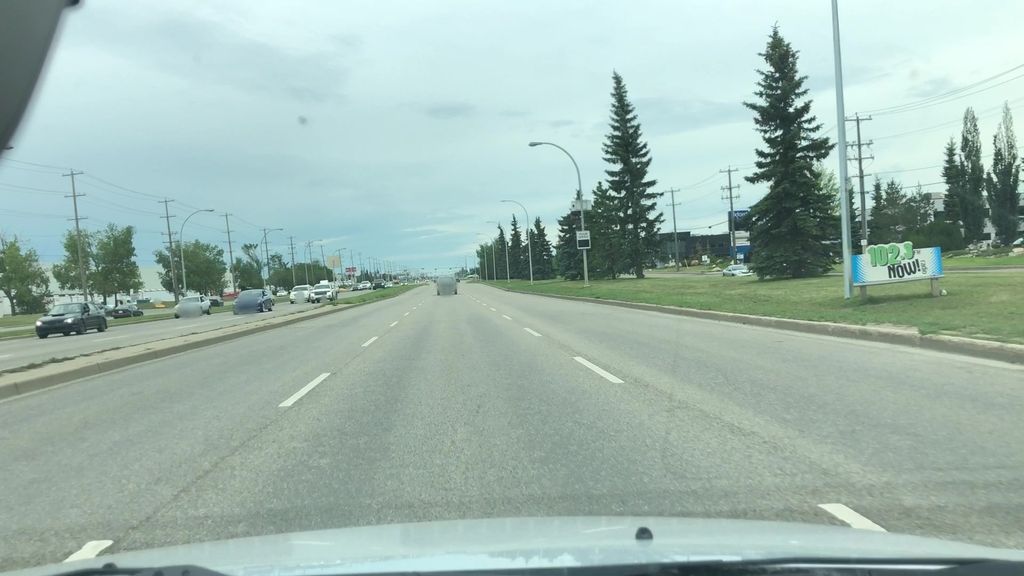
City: edmonton